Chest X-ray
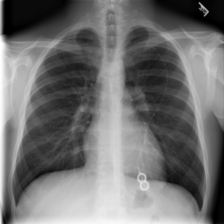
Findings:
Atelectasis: negative
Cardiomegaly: negative
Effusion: negative
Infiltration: negative
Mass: negative
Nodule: negative
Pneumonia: negative
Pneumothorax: negative
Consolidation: negative
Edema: negative
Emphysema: negative
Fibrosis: negative
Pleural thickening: negative
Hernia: negative